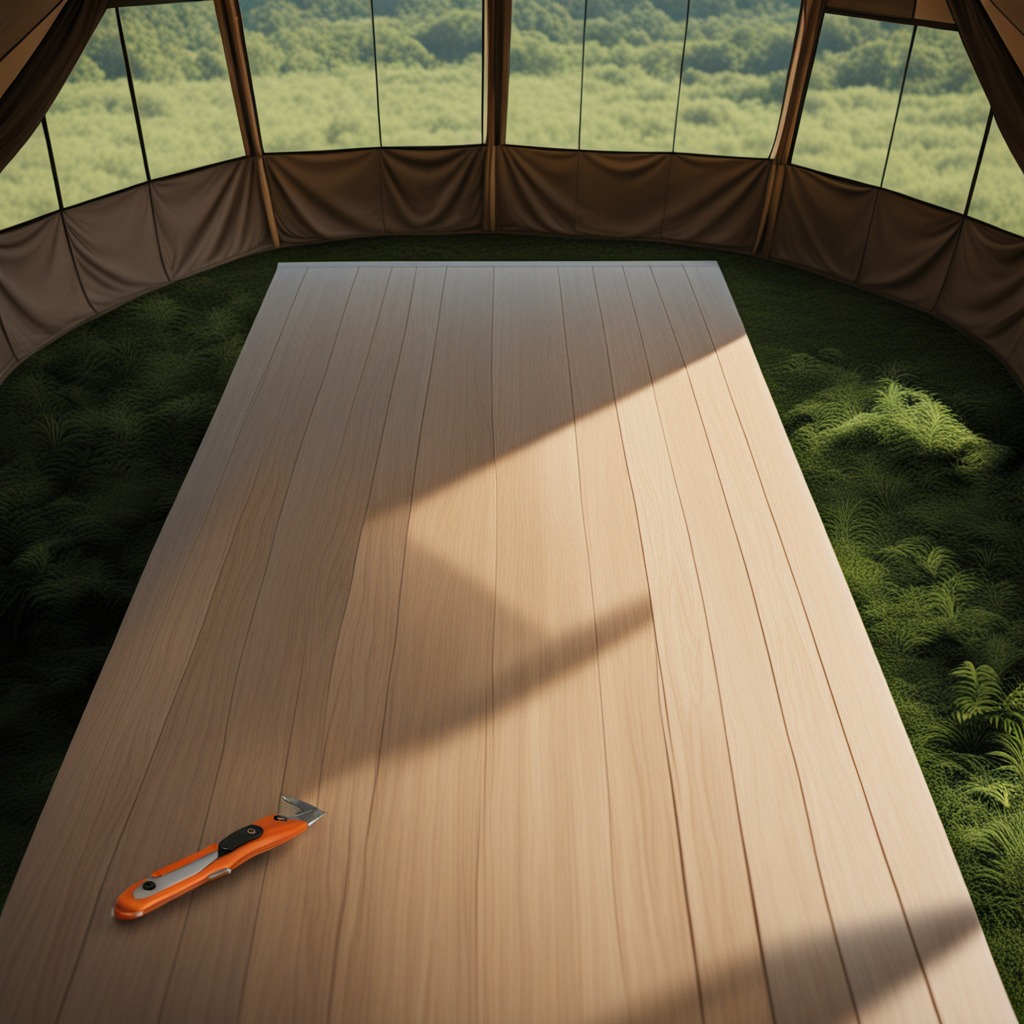
A utility knife lies on the wooden table inside a jungle field workshop tent.